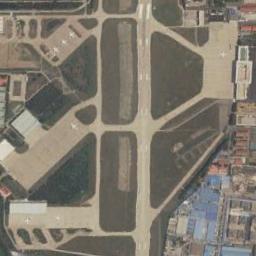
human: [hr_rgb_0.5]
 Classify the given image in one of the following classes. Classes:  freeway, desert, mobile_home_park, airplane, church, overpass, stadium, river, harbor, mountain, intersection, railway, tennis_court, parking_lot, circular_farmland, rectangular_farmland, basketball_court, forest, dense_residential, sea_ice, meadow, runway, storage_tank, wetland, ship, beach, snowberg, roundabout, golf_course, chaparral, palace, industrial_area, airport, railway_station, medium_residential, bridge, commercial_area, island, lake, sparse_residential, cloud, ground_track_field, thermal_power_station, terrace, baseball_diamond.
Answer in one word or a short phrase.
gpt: airport